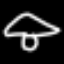
Label: mushroom